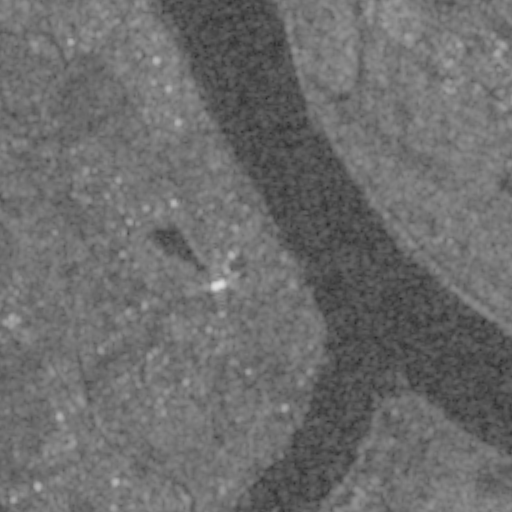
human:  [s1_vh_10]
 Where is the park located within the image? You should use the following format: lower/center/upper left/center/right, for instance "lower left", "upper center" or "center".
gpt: The park is located in the upper of the image.
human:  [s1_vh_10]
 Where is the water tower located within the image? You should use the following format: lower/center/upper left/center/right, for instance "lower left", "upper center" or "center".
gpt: The water tower is located in the lower left of the image.
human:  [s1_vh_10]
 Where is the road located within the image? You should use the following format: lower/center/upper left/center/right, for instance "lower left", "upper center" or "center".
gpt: There is no road in the image.

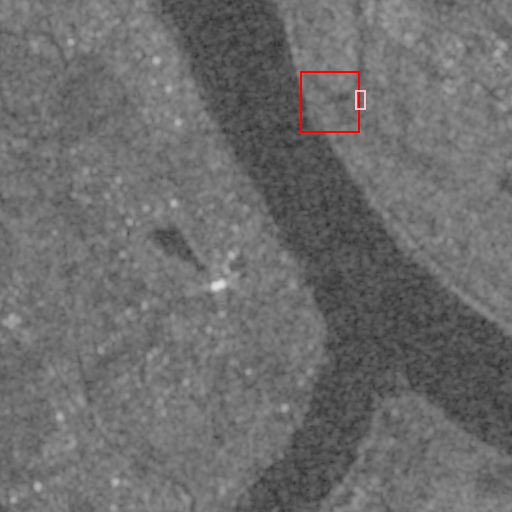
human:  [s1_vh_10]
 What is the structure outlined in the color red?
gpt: The structure outlined in red is a park.
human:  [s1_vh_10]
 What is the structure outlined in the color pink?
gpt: The structure outlined in pink is a parking lot.
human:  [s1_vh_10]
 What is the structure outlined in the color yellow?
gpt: There is no yellow outline.